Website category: university
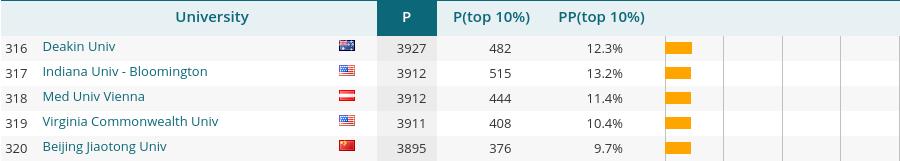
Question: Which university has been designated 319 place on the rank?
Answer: Virginia Commonwealth Univ

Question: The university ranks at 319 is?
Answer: Virginia Commonwealth Univ

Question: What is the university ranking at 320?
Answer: Beijing Jiaotong Univ

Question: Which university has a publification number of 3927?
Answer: Deakin Univ

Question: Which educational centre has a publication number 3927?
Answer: Deakin Univ

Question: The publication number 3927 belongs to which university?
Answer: Deakin Univ

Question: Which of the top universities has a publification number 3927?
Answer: Deakin Univ

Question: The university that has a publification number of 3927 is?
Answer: Deakin Univ

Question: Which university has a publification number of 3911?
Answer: Virginia Commonwealth Univ

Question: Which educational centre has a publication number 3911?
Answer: Virginia Commonwealth Univ

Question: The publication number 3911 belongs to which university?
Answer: Virginia Commonwealth Univ

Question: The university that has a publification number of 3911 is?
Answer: Virginia Commonwealth Univ

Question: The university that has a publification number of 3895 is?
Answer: Beijing Jiaotong Univ

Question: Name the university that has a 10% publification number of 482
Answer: Deakin Univ

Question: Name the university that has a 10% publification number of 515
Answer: Indiana Univ - Bloomington

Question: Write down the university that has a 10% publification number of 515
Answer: Indiana Univ - Bloomington

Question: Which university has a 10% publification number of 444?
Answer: Med Univ Vienna

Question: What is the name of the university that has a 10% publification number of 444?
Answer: Med Univ Vienna

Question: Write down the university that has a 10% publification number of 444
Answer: Med Univ Vienna

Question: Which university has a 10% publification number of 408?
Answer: Virginia Commonwealth Univ

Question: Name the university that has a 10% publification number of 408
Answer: Virginia Commonwealth Univ

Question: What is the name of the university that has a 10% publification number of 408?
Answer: Virginia Commonwealth Univ

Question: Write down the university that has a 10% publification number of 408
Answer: Virginia Commonwealth Univ

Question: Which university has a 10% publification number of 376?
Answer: Beijing Jiaotong Univ

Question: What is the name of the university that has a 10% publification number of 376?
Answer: Beijing Jiaotong Univ

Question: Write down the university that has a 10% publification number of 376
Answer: Beijing Jiaotong Univ